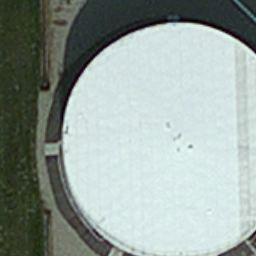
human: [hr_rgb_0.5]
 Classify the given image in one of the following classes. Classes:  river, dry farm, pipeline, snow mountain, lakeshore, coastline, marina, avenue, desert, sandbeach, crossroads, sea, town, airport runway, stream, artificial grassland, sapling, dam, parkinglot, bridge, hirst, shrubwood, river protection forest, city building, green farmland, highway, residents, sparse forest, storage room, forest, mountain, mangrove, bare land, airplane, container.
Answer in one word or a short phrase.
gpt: storage room